Question: When a new record is created I want to set the default date to a month ahead.
With other fields the default is set in the migration, but where would you set it in this situation?

---
I tried to add it to
'''
class Invoice < ActiveRecord::Base
before_create :set_due_date
private
def set_due_date
self.due_date = DateTime.now + 30
end
end
'''
'''
form do |f|
f.inputs "Options" do
f.input :due_date, :as => :datepicker
end
end
'''
'''
create_table :invoices do |t|
t.datetime :due_date
end
'''
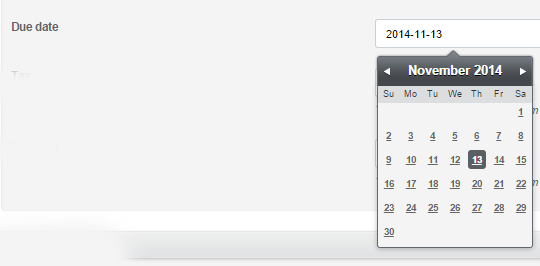
Answer: If I am understanding correctly, you should be able to add a callback in the Model of whatever the "due_date" field is in. Something like this maybe:
'''
before_create :set_due_date
def set_due_date
self.due_date = DateTime.now + 30
end
'''